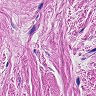
Metastatic tissue present: yes